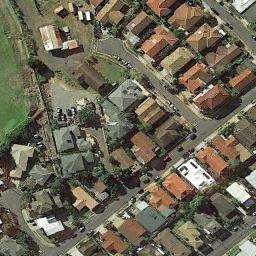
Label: dense_residential